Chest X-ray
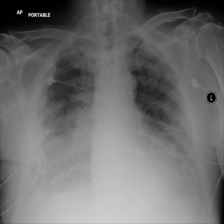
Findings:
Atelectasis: negative
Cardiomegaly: negative
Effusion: positive
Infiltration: positive
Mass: negative
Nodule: negative
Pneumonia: negative
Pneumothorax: negative
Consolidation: negative
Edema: negative
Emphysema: negative
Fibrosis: negative
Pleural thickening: negative
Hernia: negative